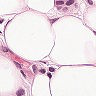
Metastatic tissue present: yes